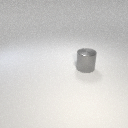
large gray metal cylinder